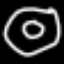
Label: donut